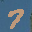
Label: 7